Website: macys
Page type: customer-info-address
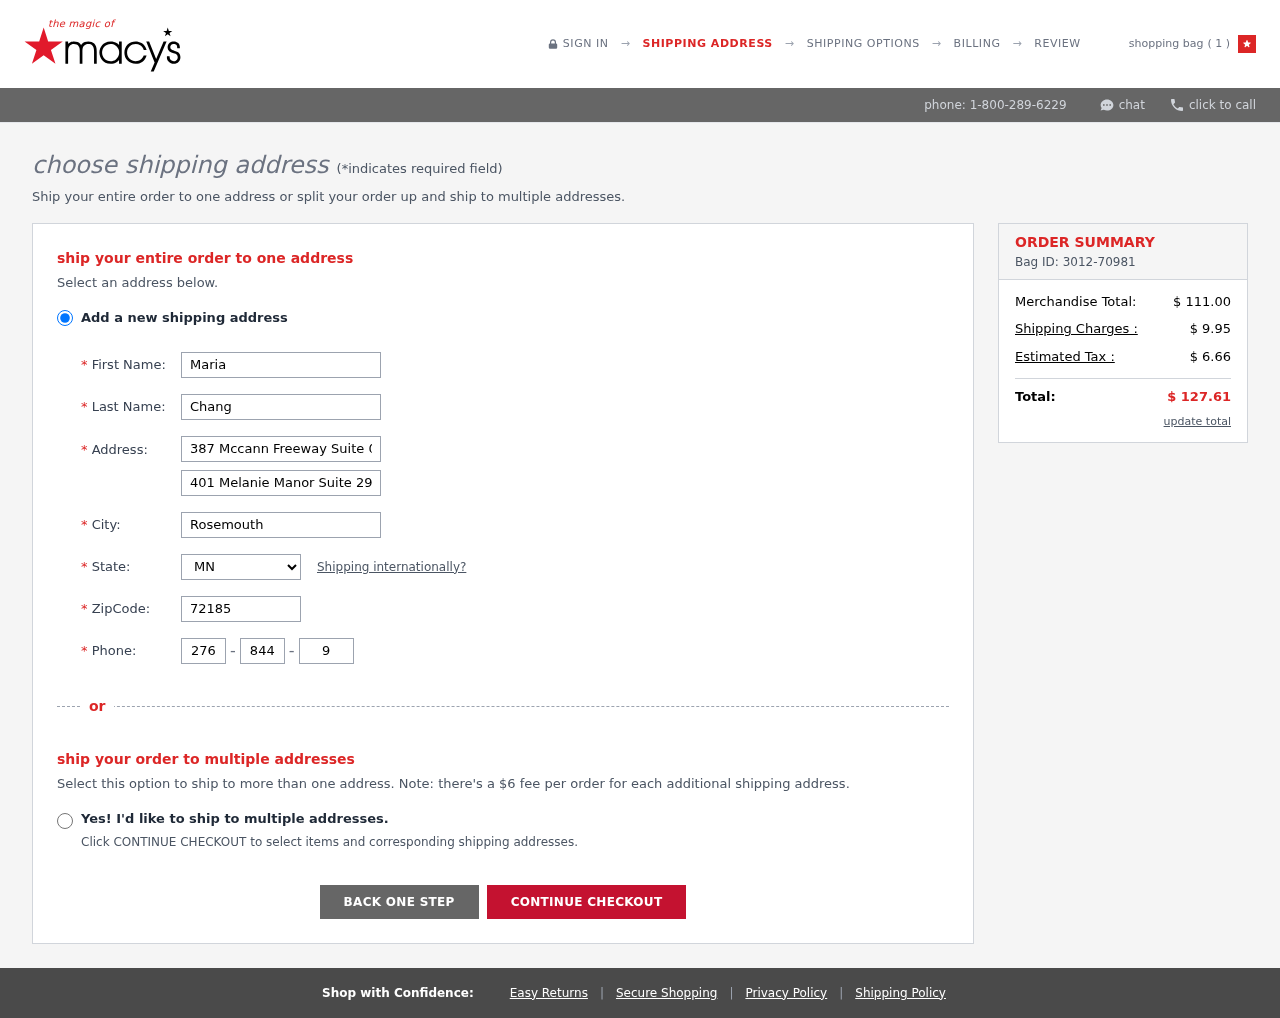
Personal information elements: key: PII_CITY
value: Rosemouth
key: PII_FIRSTNAME
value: Maria
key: PII_LASTNAME
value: Chang
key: PII_PHONE_AREA
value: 276
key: PII_PHONE_PREFIX
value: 844
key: PII_PHONE_SUFFIX
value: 9333
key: PII_POSTCODE
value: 72185
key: PII_STATE_ABBR
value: MN
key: PII_STREET
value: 387 Mccann Freeway Suite 037
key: PII_STREET2
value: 401 Melanie Manor Suite 297
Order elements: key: ORDER_NUM_ITEMS
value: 1
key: ORDER_ID
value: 3012-70981
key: ORDER_SUBTOTAL
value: $ 111.00
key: ORDER_SHIPPING_COST
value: $ 9.95
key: ORDER_TAX
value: $ 6.66
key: ORDER_TOTAL
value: $ 127.61